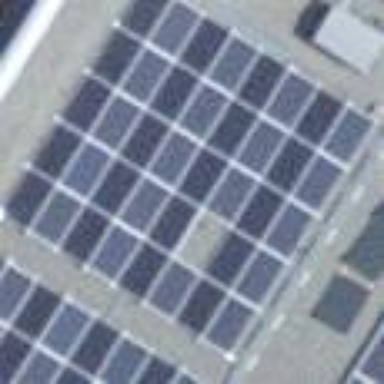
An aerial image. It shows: Solar power generator.